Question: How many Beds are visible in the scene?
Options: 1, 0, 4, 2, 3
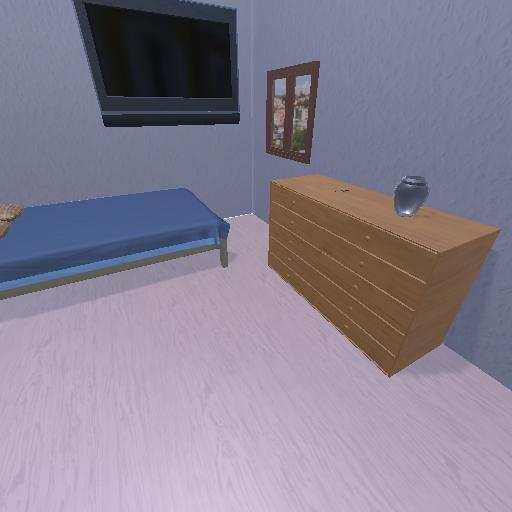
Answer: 1